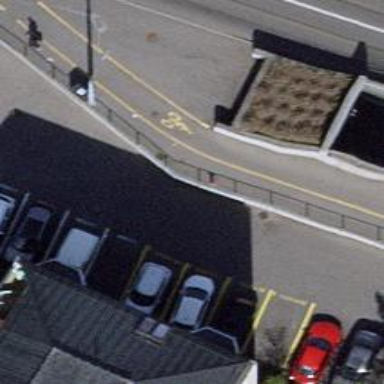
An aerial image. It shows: Asphalt cycleway with asphalt footpath.